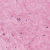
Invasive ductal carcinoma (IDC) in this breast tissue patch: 0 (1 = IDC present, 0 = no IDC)